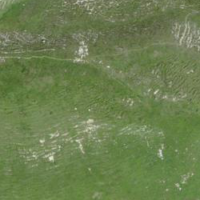
EUNIS habitat code: 26
Species observed at this site:
Aster alpinus